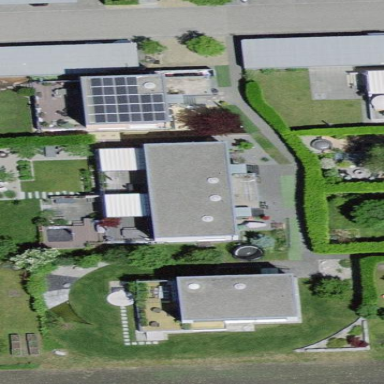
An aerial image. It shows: Terrace building with flat roof.